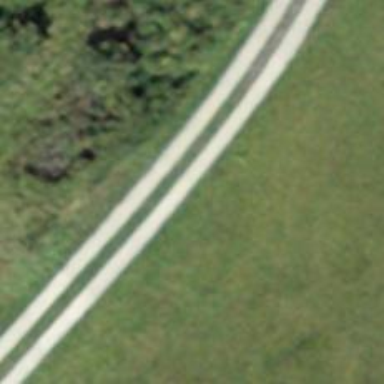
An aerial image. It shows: Concrete track with grade1 tracktype.